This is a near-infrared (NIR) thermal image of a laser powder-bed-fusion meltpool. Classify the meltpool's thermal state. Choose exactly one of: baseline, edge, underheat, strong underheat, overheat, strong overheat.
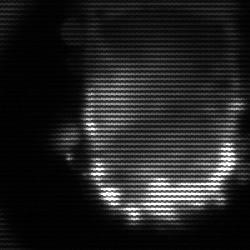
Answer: baseline